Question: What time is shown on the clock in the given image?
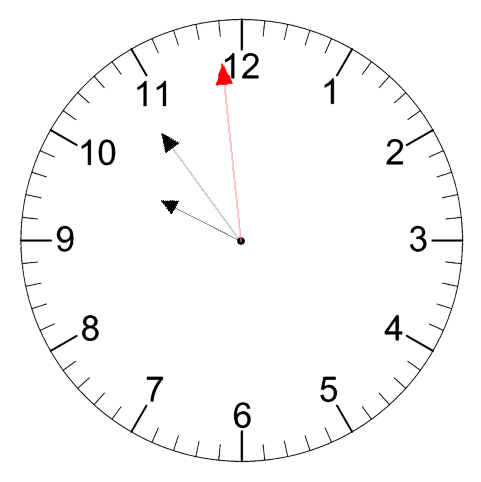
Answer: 09:53:59